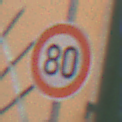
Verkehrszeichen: Geschwindigkeit80
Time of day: Midday
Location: Outdoor (Urban)
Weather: Overcast
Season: NotSpecified
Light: Natural